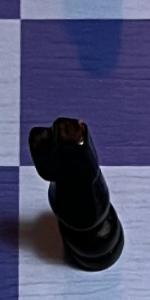
Label: Knight_Black